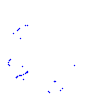
Particle: proton